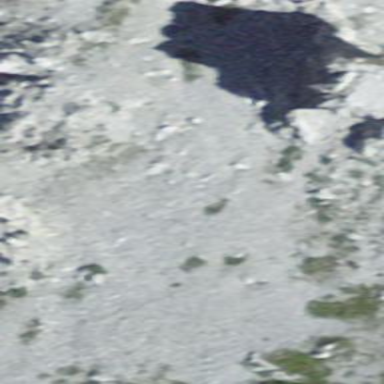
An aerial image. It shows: Natural scree.